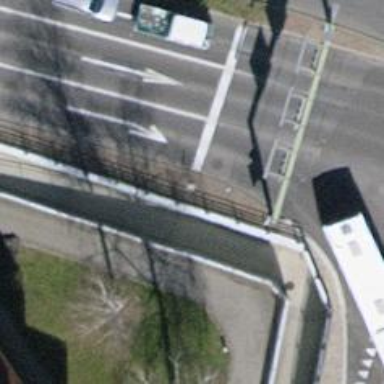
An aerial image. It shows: Road with traffic signals.